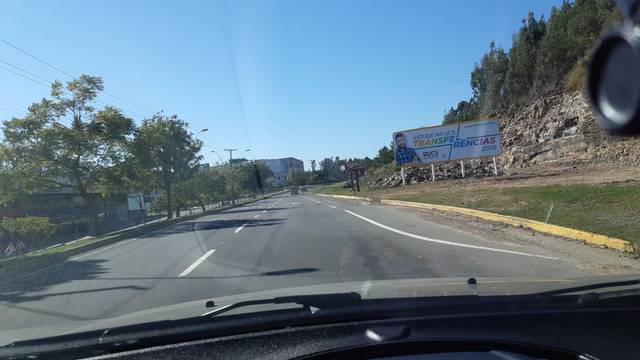
Region: Brazil
Coordinates: -29.165, -51.209